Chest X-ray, AP view. Patient: 54 years old, sex M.
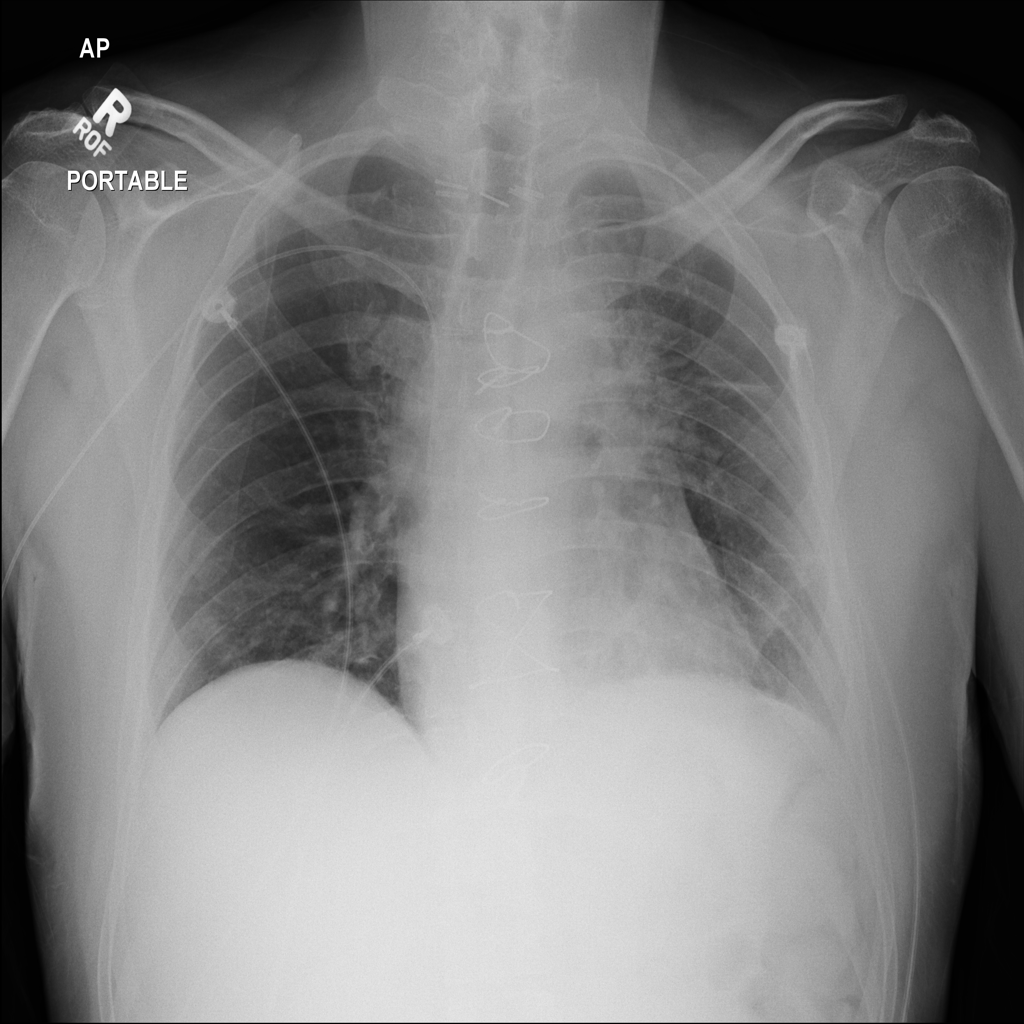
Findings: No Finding